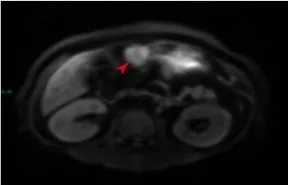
Magnetic resonance imaging (MRI) detected a tumor in the gastric sinus (as indicated by the red arrow, intersecting surface.
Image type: radiology (mri)